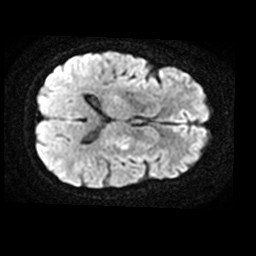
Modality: TRACE
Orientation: axial
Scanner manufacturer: ge
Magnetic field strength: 1.5 T
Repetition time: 8 s
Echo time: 0.0975 s